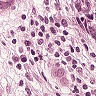
Metastatic tissue present: yes